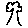
Label: tree